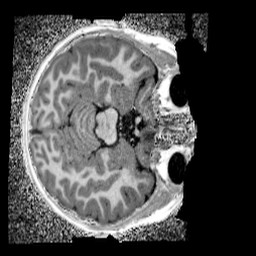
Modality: UNIT1_denoised
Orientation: axial
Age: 9
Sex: female
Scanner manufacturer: siemens
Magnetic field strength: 3 T
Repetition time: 4 s
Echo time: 0.00299 s